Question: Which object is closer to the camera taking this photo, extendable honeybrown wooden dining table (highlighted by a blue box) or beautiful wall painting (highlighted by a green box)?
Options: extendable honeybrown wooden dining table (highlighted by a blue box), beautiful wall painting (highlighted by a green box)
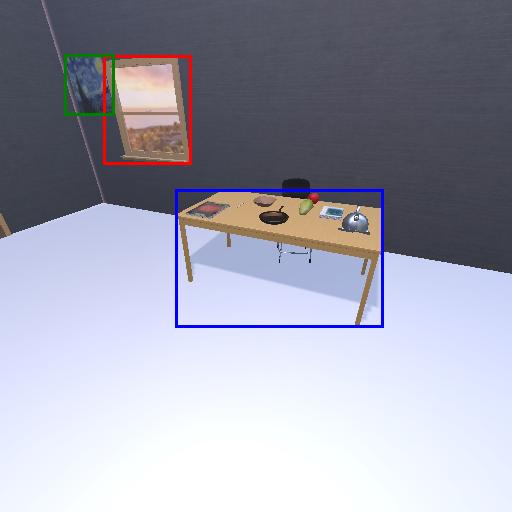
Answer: extendable honeybrown wooden dining table (highlighted by a blue box)